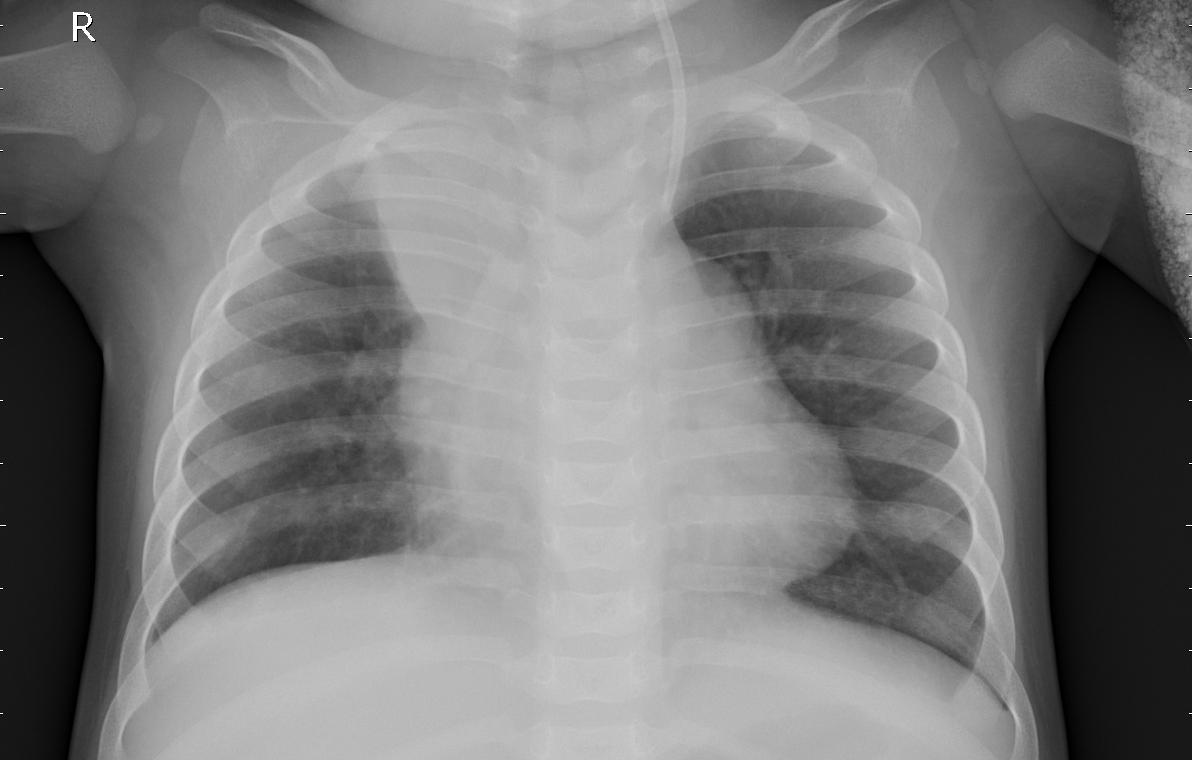
Diagnosis: PNEUMONIA